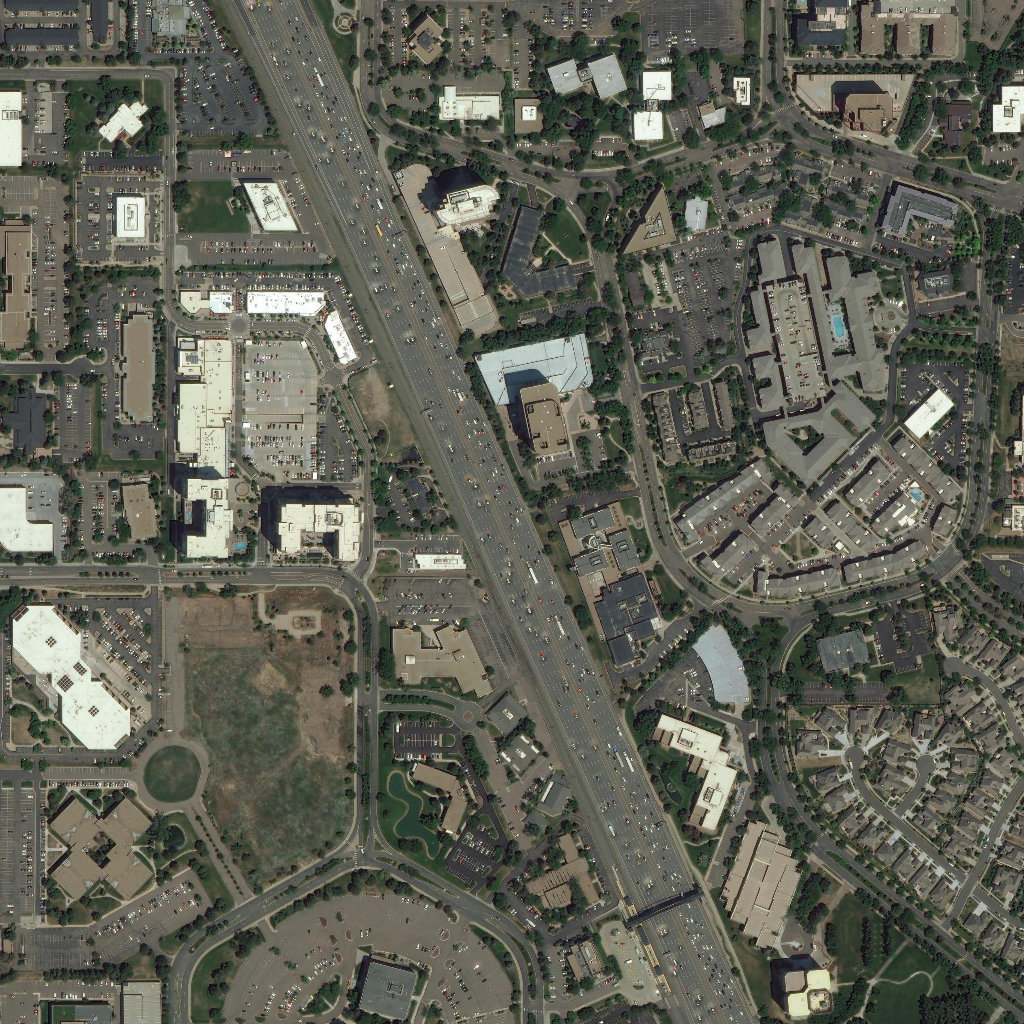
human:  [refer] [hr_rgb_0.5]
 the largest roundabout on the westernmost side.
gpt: <box>[[12, 71, 20, 79, 0]]</box>

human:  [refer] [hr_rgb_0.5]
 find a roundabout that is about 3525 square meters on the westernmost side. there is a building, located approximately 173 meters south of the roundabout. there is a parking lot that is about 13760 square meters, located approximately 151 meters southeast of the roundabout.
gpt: <box>[[12, 71, 20, 79, 0]]</box>

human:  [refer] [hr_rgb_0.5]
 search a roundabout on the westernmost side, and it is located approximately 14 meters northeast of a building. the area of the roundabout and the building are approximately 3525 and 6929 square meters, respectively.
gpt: <box>[[12, 71, 20, 79, 0]]</box>

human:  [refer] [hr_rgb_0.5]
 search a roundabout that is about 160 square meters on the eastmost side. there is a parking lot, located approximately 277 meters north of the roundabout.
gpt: <box>[[86, 30, 87, 31, 0]]</box>